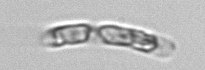
Label: Guinardia_striata